Question: I just code simple logic to stop opening same window when I click the same button..

when I click Item return,that internal frame should 'setvisible' in below 'jdesktoppane' highlighted in black frame..If that already opened just see that no reopening.. same to warranty..But this not work just tell me a way to do that..
'''
Item_Return ir;
try {
if (ir == null) {
ir = new Item_Return();
}
jDesktopPane3.add(ir).setVisible(true);
} catch (Exception ex) {
JOptionPane.showMessageDialog(null, ex);
}
'''
if I double click that button I got this exception too'illegal component position'
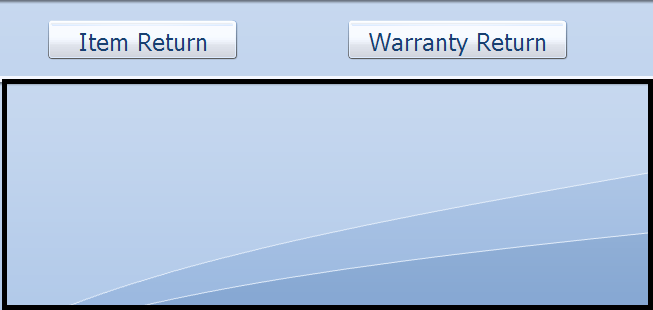
Answer: Read the section from the Swing tutorial on <URL>. It contains a working example that shows you how to dynamically create and display in internal frame.